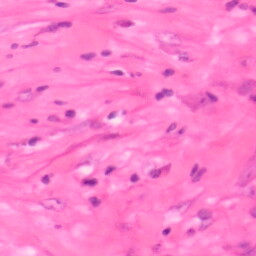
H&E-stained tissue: Colon